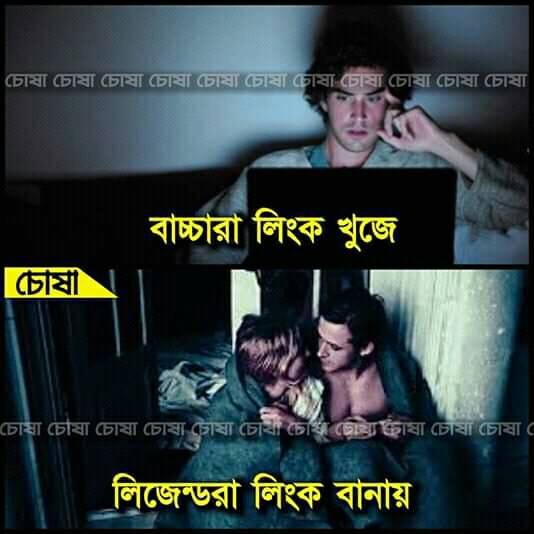
Caption: বাচ্চারা লিঙ্ক খুজে    লিজেন্ডরা লিংক বানায়
Label: non-hate